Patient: sex F, age 31
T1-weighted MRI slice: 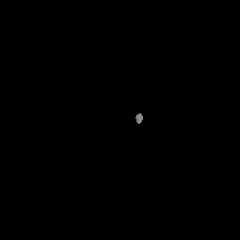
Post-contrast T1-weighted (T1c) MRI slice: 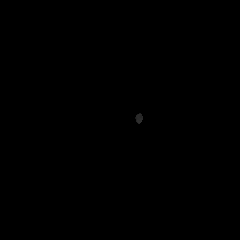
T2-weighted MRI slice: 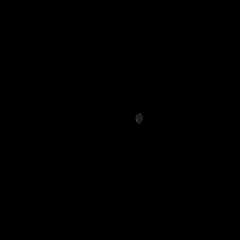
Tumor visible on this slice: no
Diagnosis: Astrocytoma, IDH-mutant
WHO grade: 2